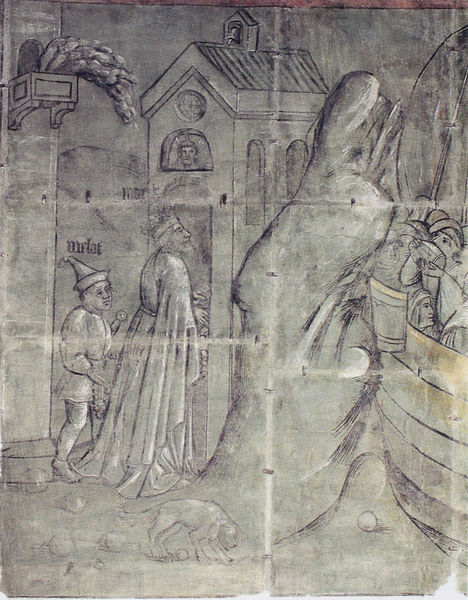
Titel: Schloss Runkelstein, Tristan-Zimmer
Standort: (AUT Tirol), Bozen (EU - AUT - Tirol)
Schlagwörter: kopf, mann, kirchturm, menschen, fenster, grau, holz, hut, hüte, kopfbedeckungen, dach, haus, hund, leute, gesichter, mütze, mützen, steine, kirche, boot, kopfbedeckung, schiff, segel, segelboot, rundbogen, könig, junge, schwert, glocke, zipfel, zipfelmütze, zwerg, gläubige, geist, arche noah, leuten, fenstergucker, kirchenglocke, gläuboge, leutet, segelschift